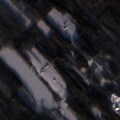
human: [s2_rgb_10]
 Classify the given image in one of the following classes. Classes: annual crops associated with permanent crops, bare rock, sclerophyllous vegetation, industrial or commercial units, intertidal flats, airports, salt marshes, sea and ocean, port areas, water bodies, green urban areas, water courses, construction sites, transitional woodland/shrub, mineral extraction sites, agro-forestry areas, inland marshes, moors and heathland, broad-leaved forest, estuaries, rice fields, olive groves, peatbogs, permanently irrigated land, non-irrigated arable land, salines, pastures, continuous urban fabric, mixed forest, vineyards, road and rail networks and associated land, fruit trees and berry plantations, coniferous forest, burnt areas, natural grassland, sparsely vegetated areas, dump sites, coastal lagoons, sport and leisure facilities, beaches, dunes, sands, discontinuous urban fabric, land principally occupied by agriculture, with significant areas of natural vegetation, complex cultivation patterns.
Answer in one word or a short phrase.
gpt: coniferous forest, mixed forest